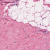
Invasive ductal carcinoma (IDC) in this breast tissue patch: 0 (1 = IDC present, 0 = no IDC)